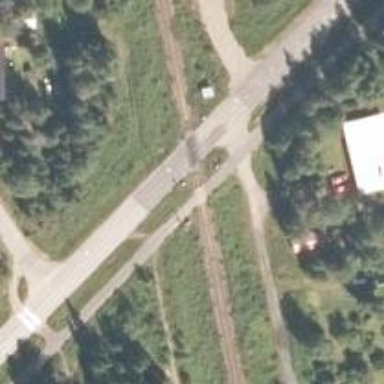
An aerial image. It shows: Railway crossing with lights and saltire. The crossing is fully barricaded.